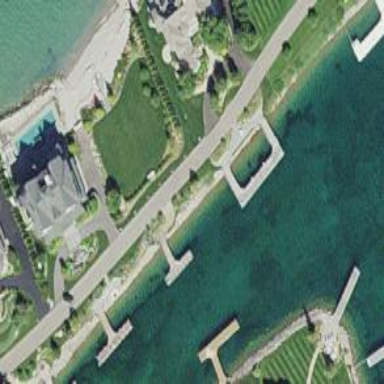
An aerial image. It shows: Man-made pier.